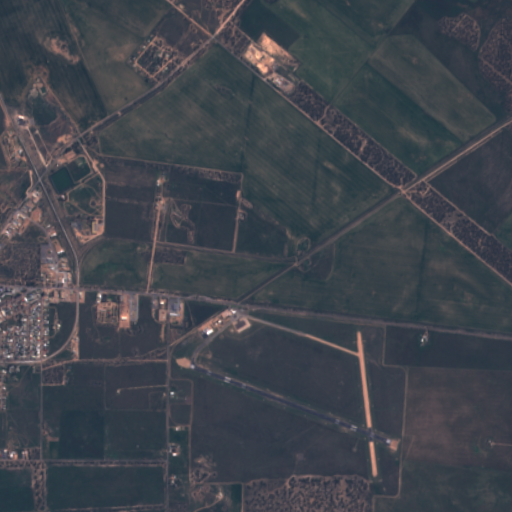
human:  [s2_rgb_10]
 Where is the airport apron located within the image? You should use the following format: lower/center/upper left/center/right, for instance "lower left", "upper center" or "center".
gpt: The airport apron is located in the center of the image.
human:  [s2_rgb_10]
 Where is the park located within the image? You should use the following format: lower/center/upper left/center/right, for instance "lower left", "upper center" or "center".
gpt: The park is located in the upper left of the image.
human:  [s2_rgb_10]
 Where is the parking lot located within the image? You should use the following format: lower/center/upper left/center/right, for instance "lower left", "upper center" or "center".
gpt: There is no parking lot in the image.